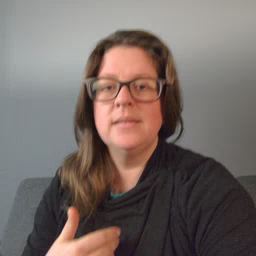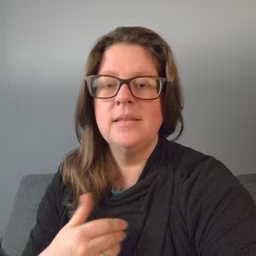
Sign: drink